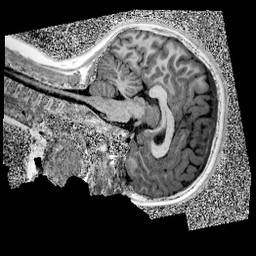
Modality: UNIT1
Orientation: sagittal
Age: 11
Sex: female
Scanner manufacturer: siemens
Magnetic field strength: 3 T
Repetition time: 4 s
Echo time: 0.00299 s